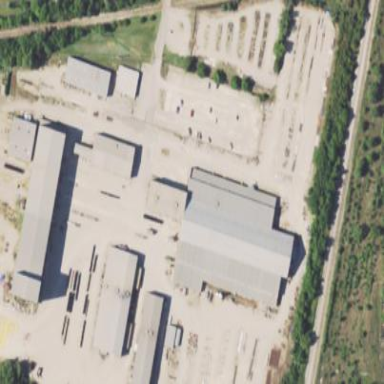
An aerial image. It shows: Industrial building.